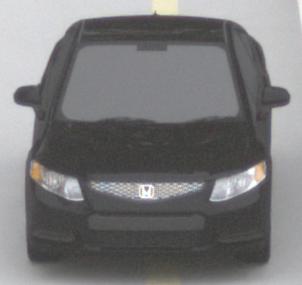
Make: Honda
Model: Civic Limousine 1.8
Detailed model: Civic (IX) Limousine
Model produced from: 2014/05
Model produced until: 2017/06
Doors: 4
Color: black
Road condition: dry road
Daytime: morning or afternoon
Contrast: low contrast